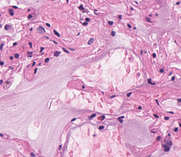
Tumor epithelial tissue: no
Tumor-associated stroma tissue: no
Normal tissue: yes